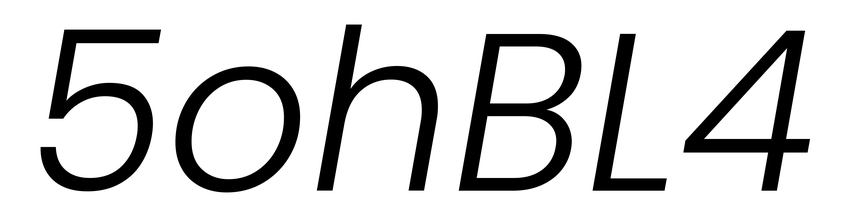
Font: Poppins-LightItalic